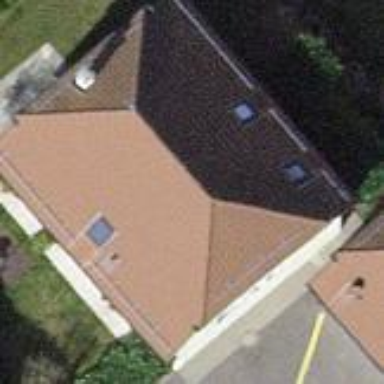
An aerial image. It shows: Simple house.